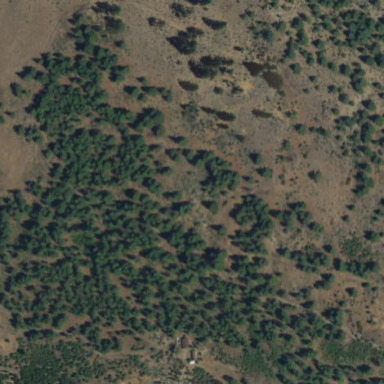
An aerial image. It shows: Evergreen needle-leaved woodland.